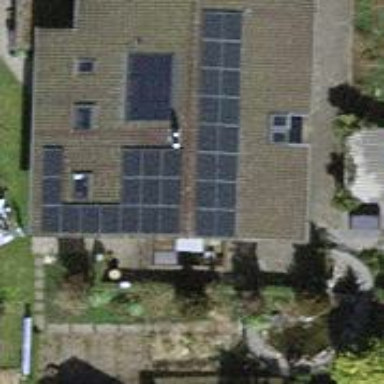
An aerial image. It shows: Solar power generator using photovoltaic panels.